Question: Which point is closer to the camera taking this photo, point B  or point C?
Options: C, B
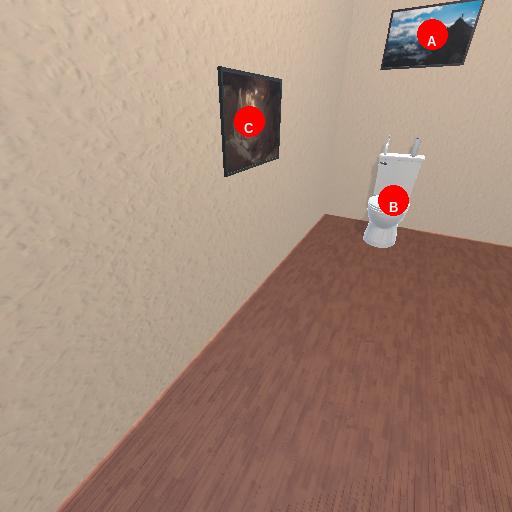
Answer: C